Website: bh-photo
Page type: payment
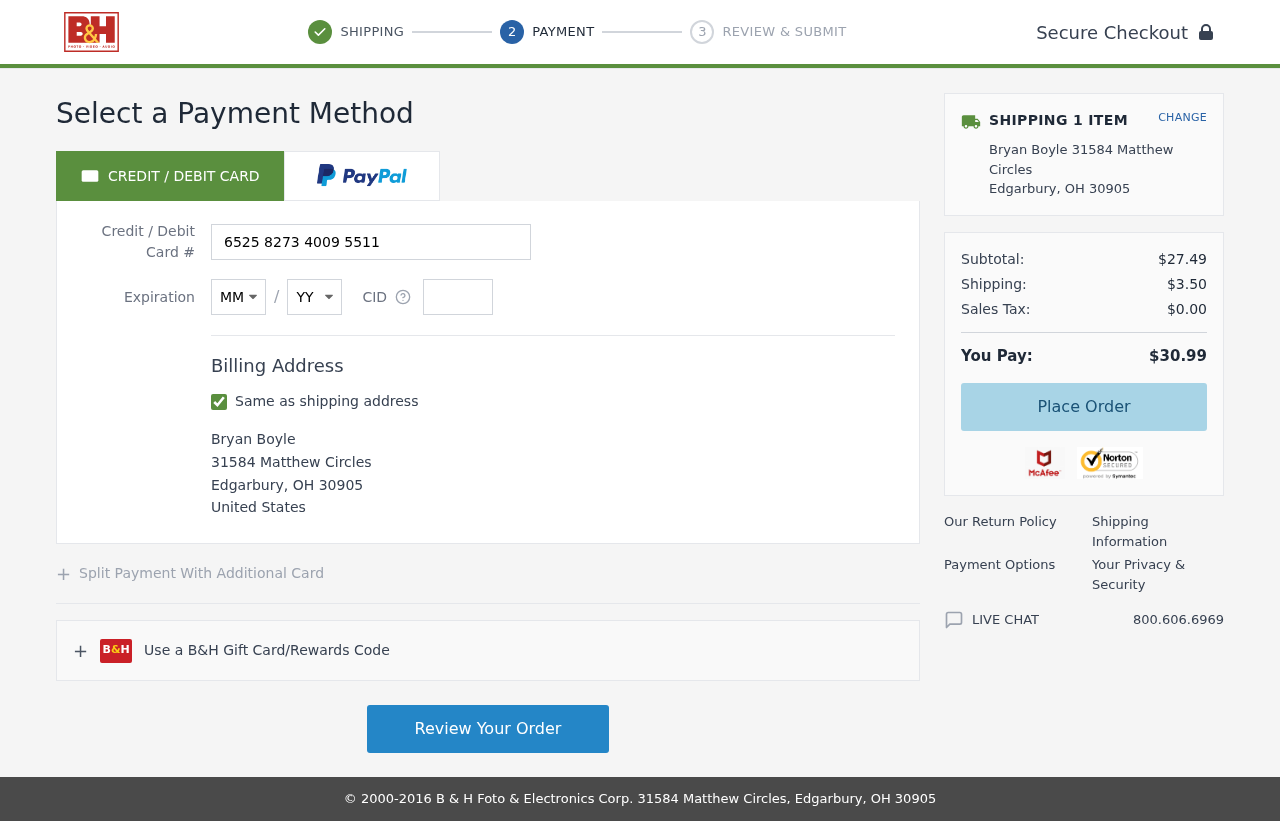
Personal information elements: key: PII_CARD_CVV
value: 509
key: PII_CARD_EXPIRY_MONTH
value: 10
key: PII_CARD_EXPIRY_YEAR
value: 28
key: PII_CARD_NUMBER
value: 6525 8273 4009 5511
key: PII_CITY
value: Edgarbury
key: PII_COUNTRY
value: United States
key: PII_FULLNAME
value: Bryan Boyle
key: PII_POSTCODE
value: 30905
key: PII_STATE_ABBR
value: OH
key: PII_STREET
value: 31584 Matthew Circles
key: PII_FULLNAME2
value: Bryan Boyle
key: PII_STREET2
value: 31584 Matthew Circles
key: PII_CITY2
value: Edgarbury
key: PII_STATE_ABBR2
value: OH
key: PII_POSTCODE2
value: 30905
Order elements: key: ORDER_NUM_ITEMS
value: SHIPPING 1 ITEM
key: ORDER_SUBTOTAL
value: $27.49
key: ORDER_SHIPPING_COST
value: $3.50
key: ORDER_TAX
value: $0.00
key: ORDER_TOTAL
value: $30.99